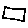
Label: square